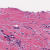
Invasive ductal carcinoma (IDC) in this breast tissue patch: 0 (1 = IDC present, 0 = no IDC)